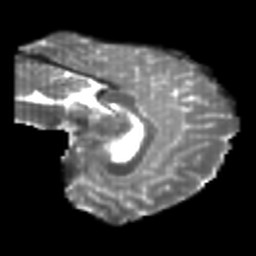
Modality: T2w
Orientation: sagittal
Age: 22
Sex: female
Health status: healthy
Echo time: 0.074 s